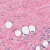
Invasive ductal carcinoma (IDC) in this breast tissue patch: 0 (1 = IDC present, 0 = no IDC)